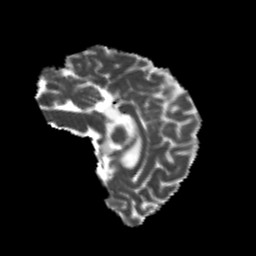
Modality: MD
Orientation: sagittal
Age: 23
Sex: male
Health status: healthy
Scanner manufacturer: philips
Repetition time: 7.393 s
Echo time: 0.08599 s